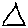
Label: triangle